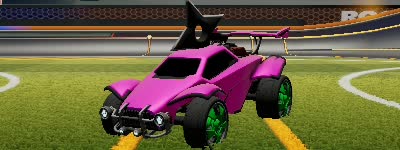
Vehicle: octane